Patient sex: M
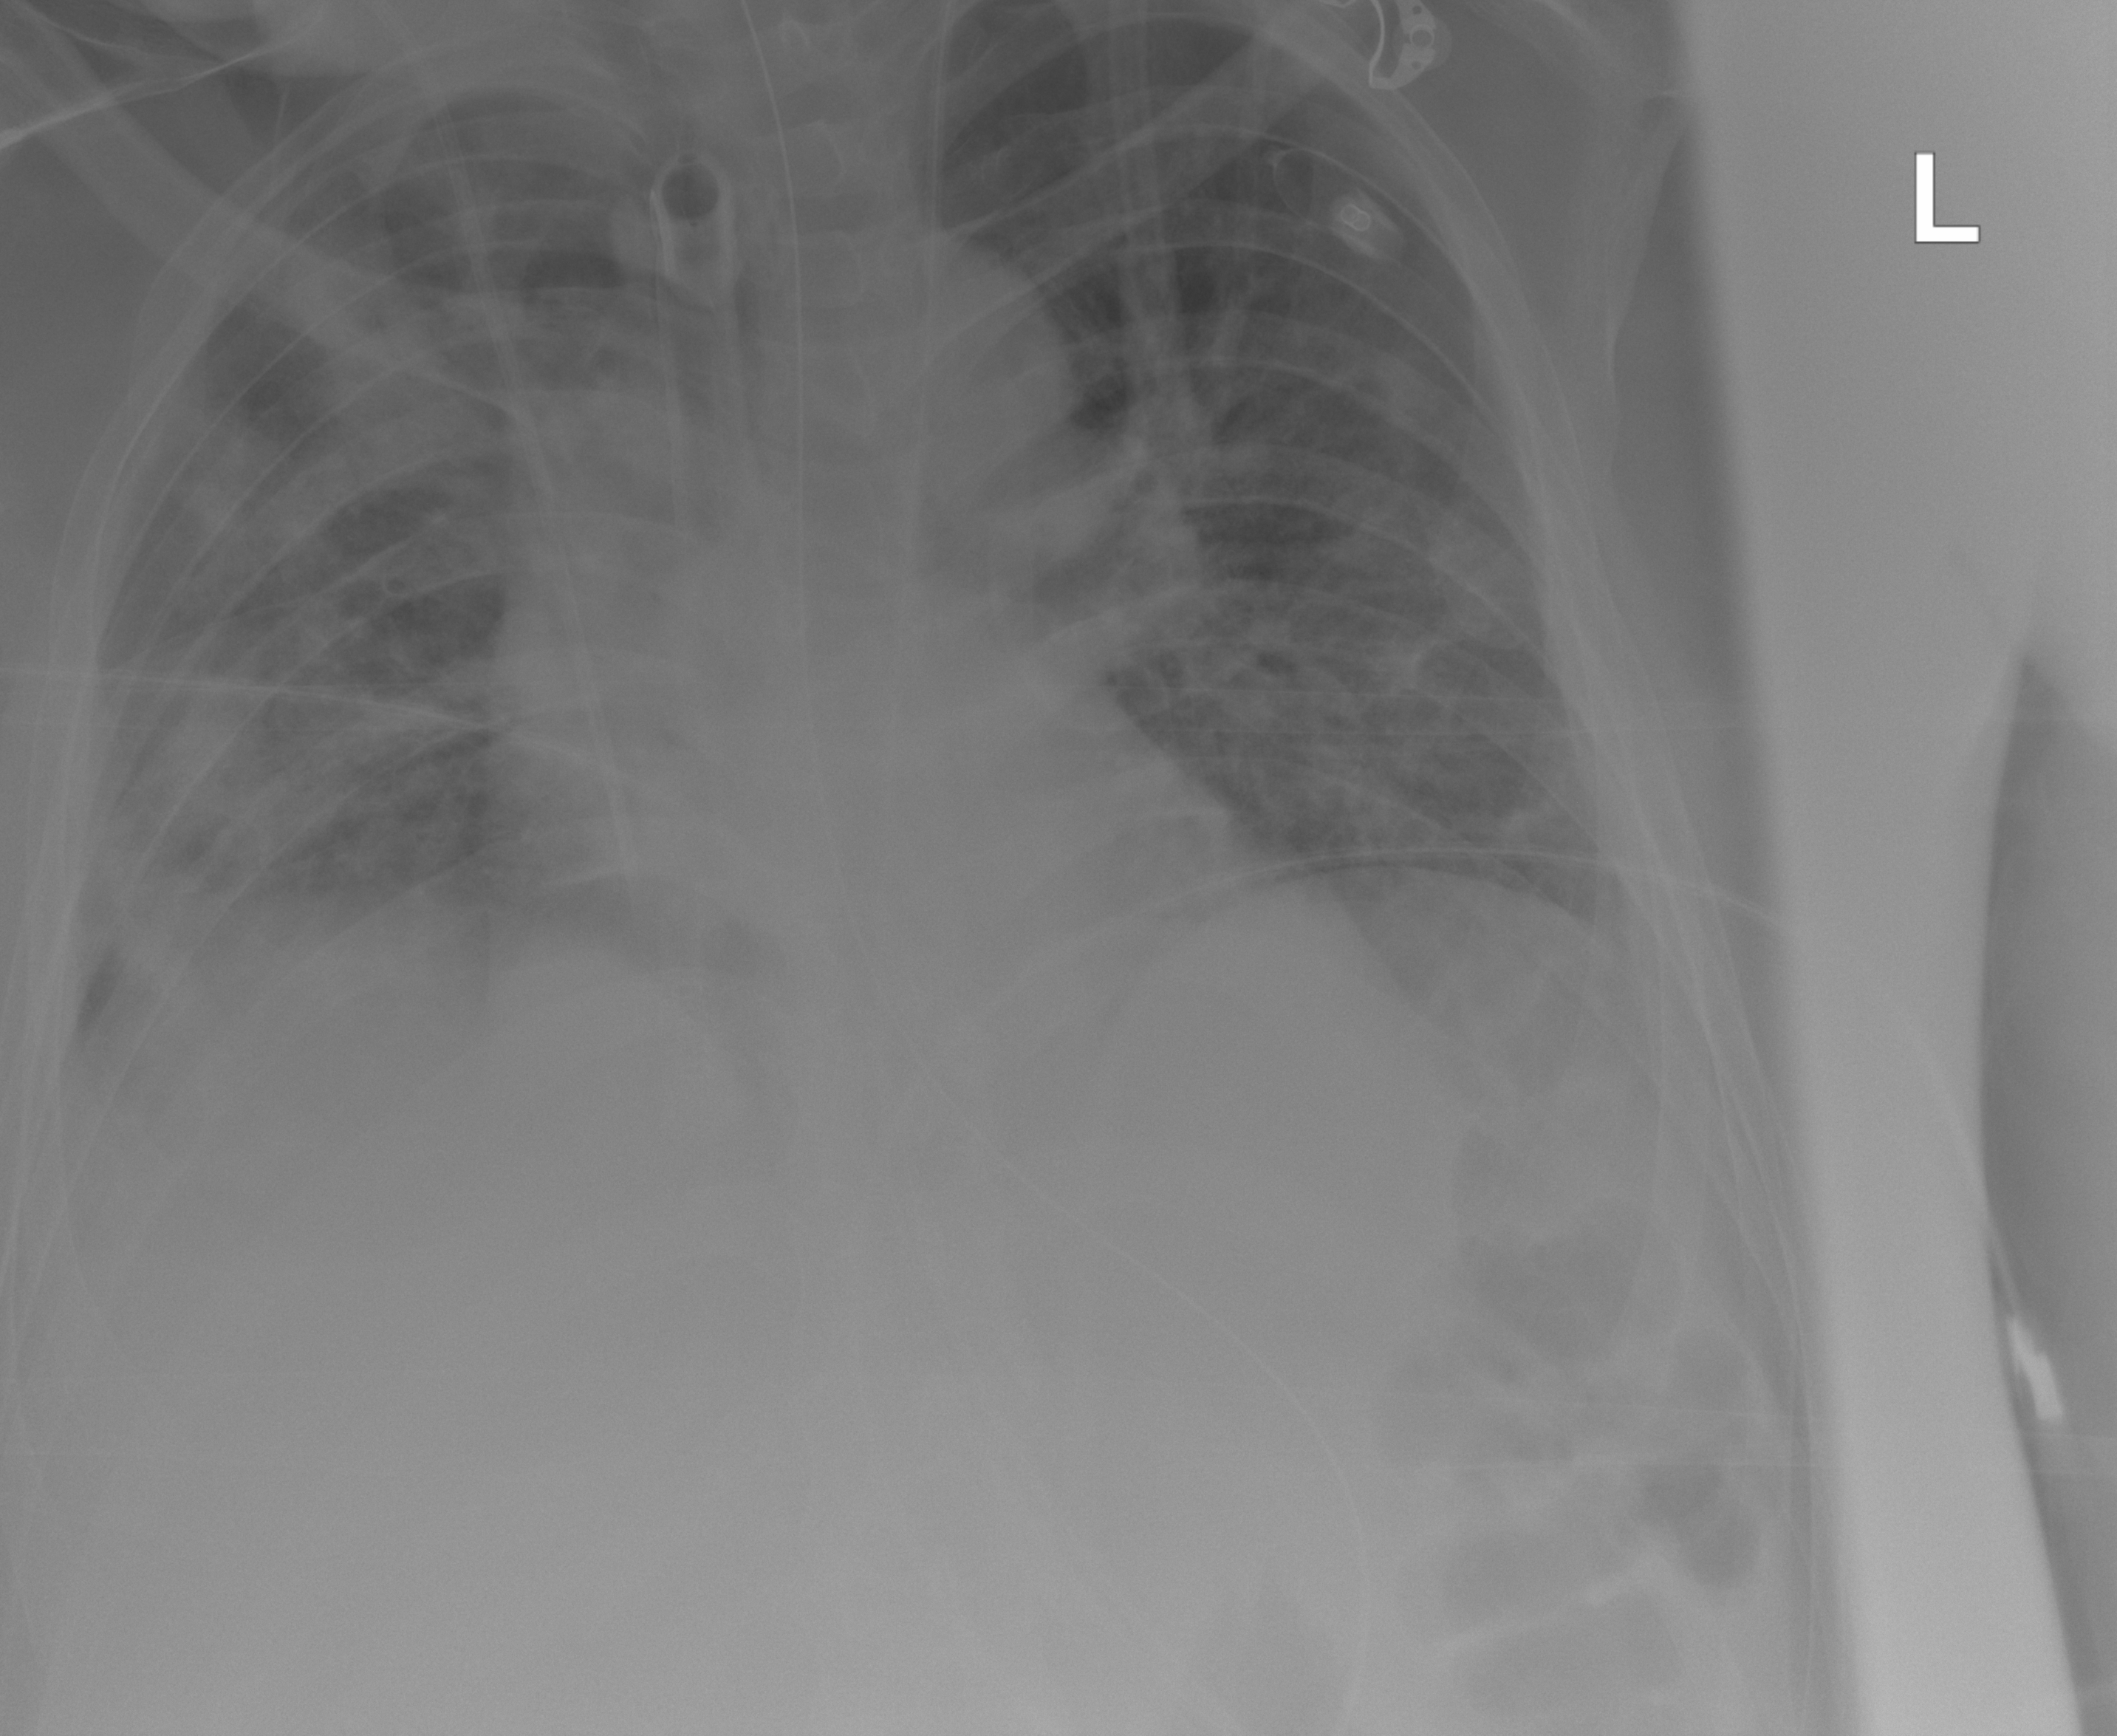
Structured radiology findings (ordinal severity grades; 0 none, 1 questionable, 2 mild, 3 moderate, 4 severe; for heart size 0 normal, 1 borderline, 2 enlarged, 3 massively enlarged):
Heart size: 0
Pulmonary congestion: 0
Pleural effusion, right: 0
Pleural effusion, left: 0
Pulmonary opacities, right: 3
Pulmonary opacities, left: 2
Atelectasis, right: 2
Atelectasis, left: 2